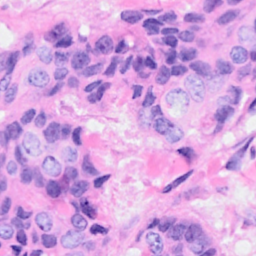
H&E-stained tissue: Breast